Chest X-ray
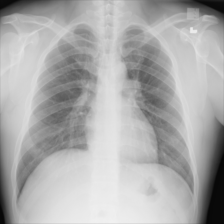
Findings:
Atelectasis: negative
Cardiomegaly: negative
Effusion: negative
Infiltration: negative
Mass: negative
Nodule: negative
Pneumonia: negative
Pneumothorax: negative
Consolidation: negative
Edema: negative
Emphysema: negative
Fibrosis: negative
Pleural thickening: negative
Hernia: negative